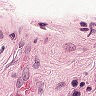
Metastatic tissue present: no